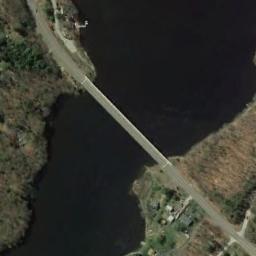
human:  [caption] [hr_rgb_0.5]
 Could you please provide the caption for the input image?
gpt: A bridge is over the river with some plants beside .

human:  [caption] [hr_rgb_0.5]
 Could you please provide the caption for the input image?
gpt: A bridge connects the land on both sides of the deep blue river, And there are some buildings on the land .

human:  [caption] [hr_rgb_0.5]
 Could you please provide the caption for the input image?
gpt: A bridge built on a dark blue river and some green plants on both sides of the river .

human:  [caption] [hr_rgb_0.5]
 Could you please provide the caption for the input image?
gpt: A bridge connects the residential areas on both sides of the strait .

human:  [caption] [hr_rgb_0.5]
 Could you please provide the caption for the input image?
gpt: There is a river under the bridge .